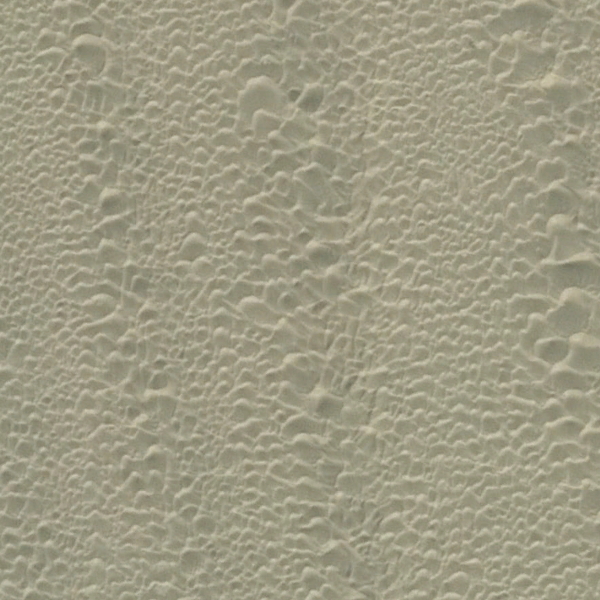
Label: Desert